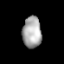
Tissue: lung
Cell type: Epithelial cells
Senescence score: 0.1958
Nuclear area (px): 585
Mean DAPI intensity: 167.945